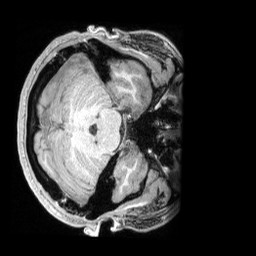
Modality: T1w
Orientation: axial
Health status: healthy
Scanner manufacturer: siemens
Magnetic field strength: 3 T
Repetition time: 2.4 s
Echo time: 0.00201 s